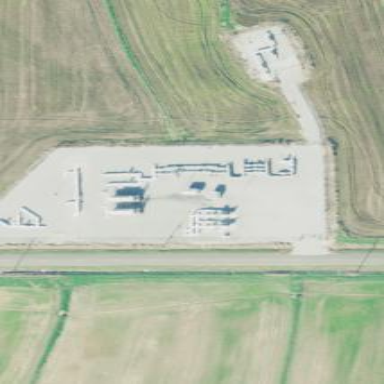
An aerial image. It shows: Fenced substation used for measurement purposes.